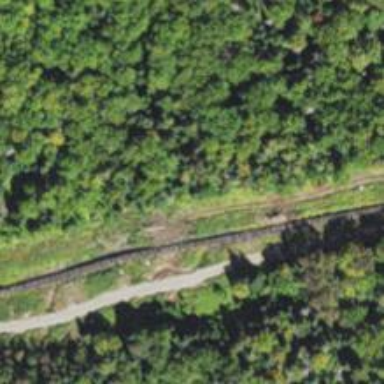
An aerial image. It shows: Narrow-gauge railway bridge on preserved railway line.